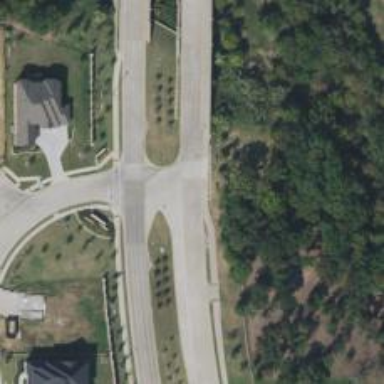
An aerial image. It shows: Secondary road.